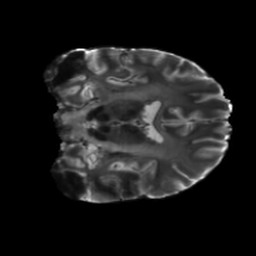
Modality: T2w
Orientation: coronal
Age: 29
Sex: male
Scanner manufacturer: siemens
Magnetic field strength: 6.98 T
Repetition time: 7.776 s
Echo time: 0.076 s